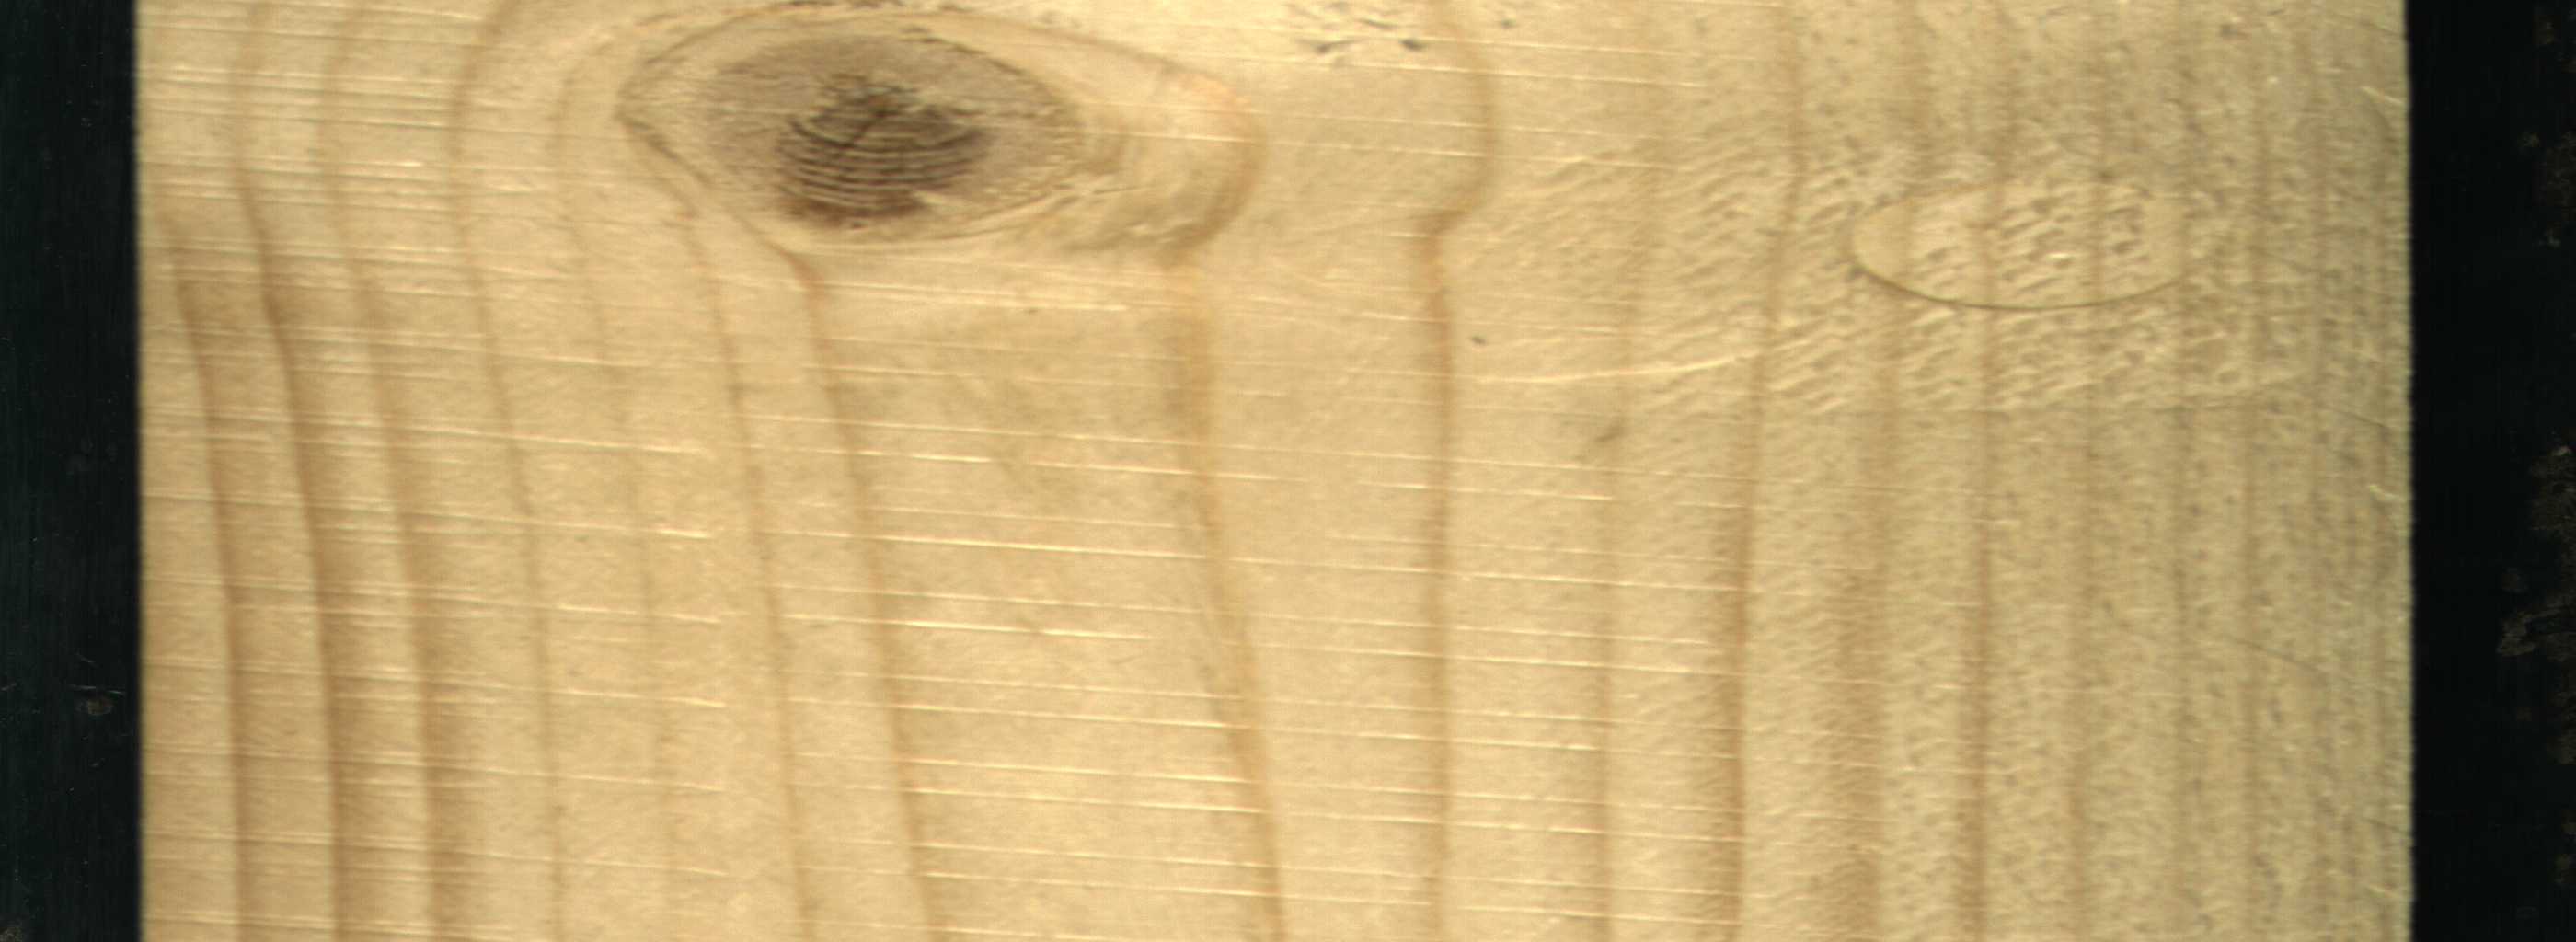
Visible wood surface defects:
Live_Knot